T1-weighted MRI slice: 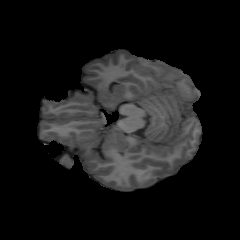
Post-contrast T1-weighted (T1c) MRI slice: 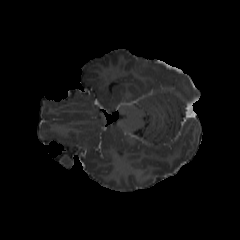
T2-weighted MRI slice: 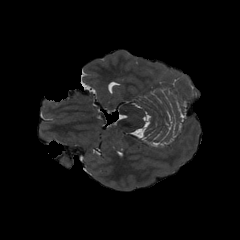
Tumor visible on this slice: no